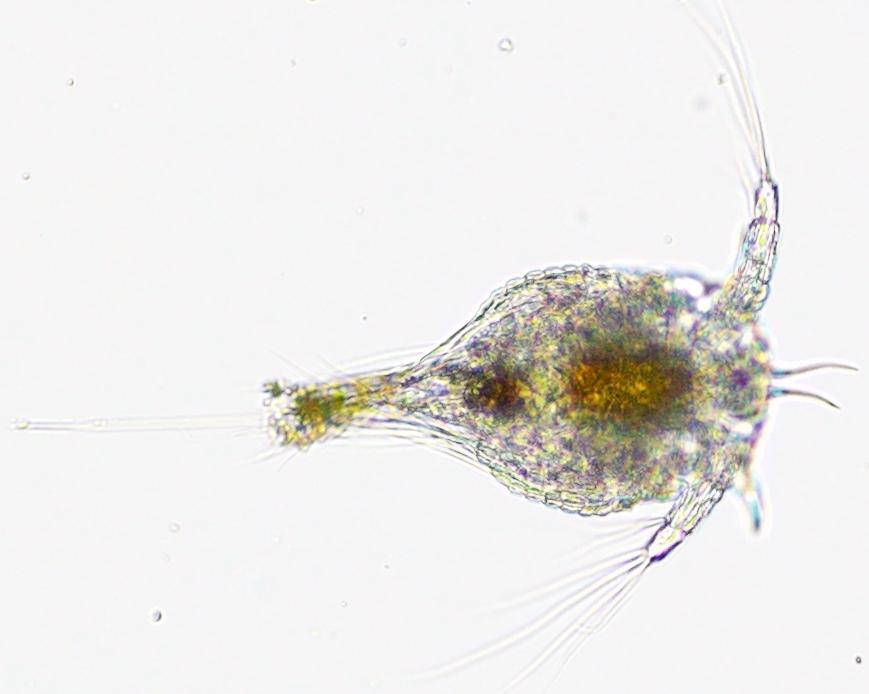
Label: Zooplankton